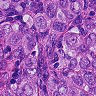
Metastatic tissue present: yes